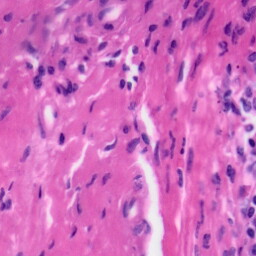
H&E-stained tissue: Tonsil